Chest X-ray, AP view. Patient: 49 years old, sex M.
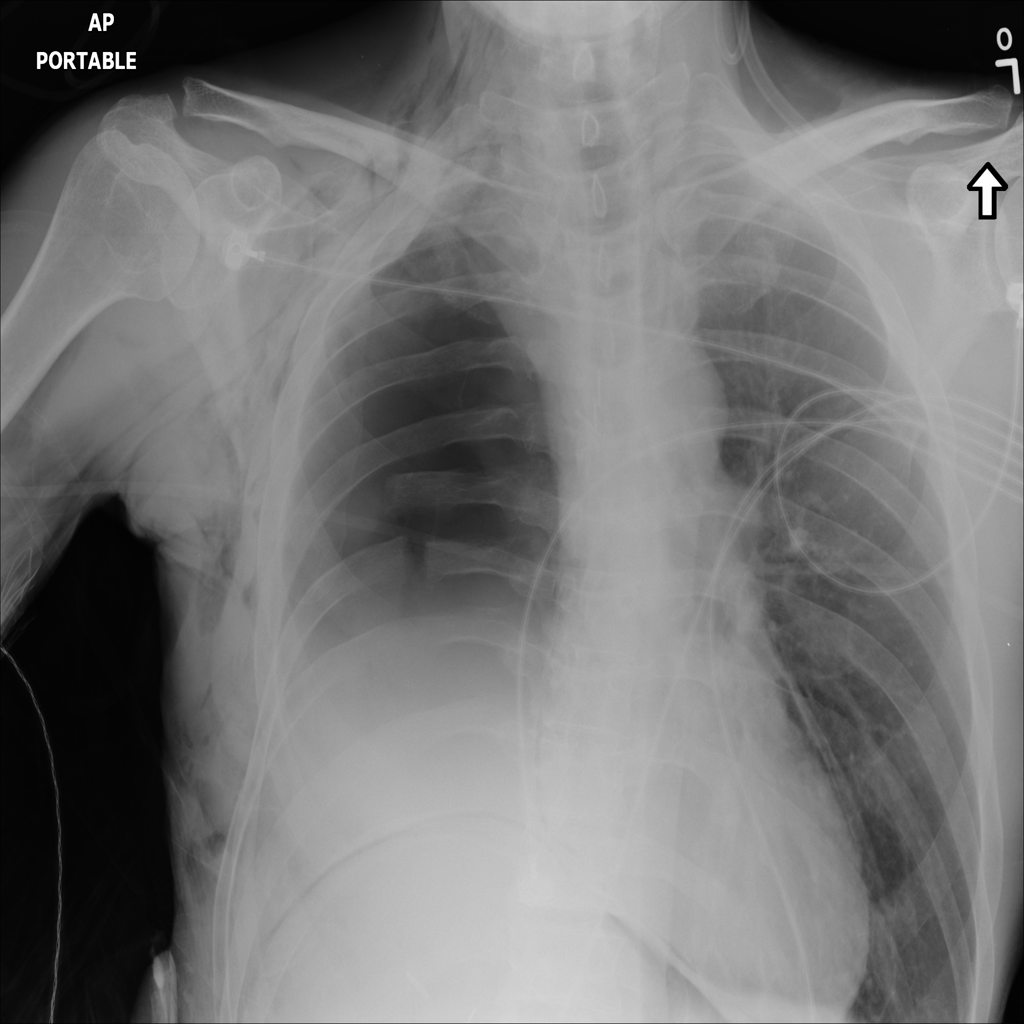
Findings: No Finding